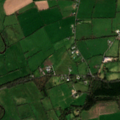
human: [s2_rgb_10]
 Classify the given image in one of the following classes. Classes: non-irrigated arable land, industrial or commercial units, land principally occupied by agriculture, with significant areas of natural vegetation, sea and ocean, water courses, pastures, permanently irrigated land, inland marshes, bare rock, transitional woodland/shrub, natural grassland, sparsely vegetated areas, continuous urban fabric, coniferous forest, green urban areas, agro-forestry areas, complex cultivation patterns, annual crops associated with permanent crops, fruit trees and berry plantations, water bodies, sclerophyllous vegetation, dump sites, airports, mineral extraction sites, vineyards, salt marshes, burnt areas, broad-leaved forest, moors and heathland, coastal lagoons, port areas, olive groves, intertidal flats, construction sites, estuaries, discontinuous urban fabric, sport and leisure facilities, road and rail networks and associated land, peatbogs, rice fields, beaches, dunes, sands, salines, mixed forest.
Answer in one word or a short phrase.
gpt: pastures, mixed forest